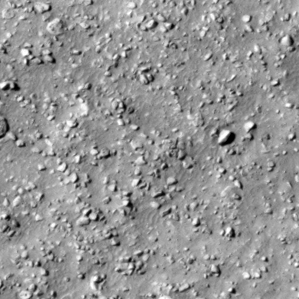
Label: non_frost